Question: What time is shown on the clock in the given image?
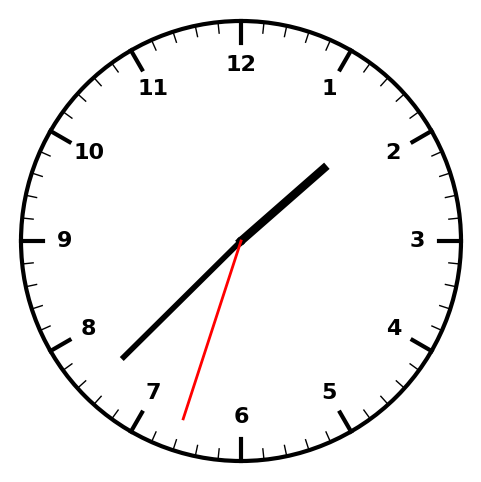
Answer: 01:37:33